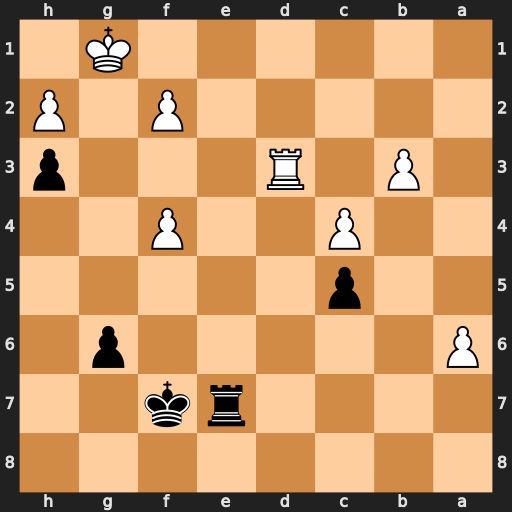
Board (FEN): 8/4rk2/P5p1/2p5/2P2P2/1P1R3p/5P1P/6K1
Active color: b
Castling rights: -
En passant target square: -
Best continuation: Re1#